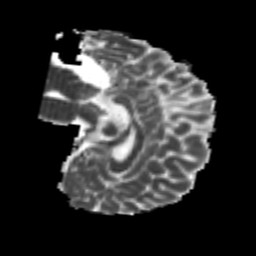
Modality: MD
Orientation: sagittal
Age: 21
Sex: male
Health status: healthy
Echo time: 0.074 s